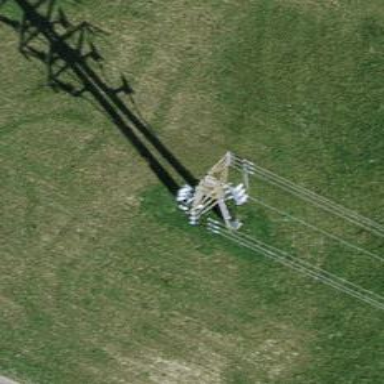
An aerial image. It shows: Power line with three cables.